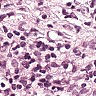
Metastatic tissue present: yes